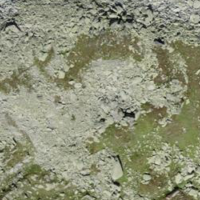
EUNIS habitat code: 48
Species observed at this site:
Anthus spinoletta